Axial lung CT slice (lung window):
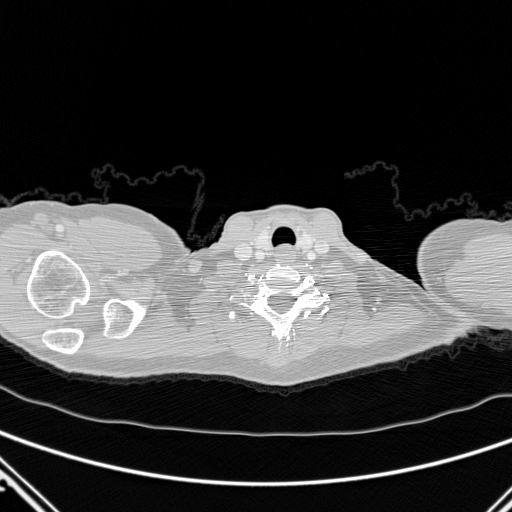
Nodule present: no